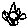
Label: flower